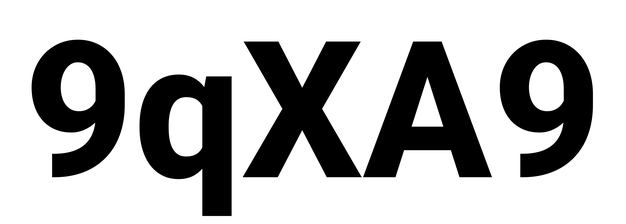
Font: Roboto_ExtraBold